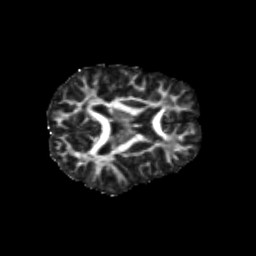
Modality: FA
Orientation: axial
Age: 12
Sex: male
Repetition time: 9.512 s
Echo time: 0.089 s